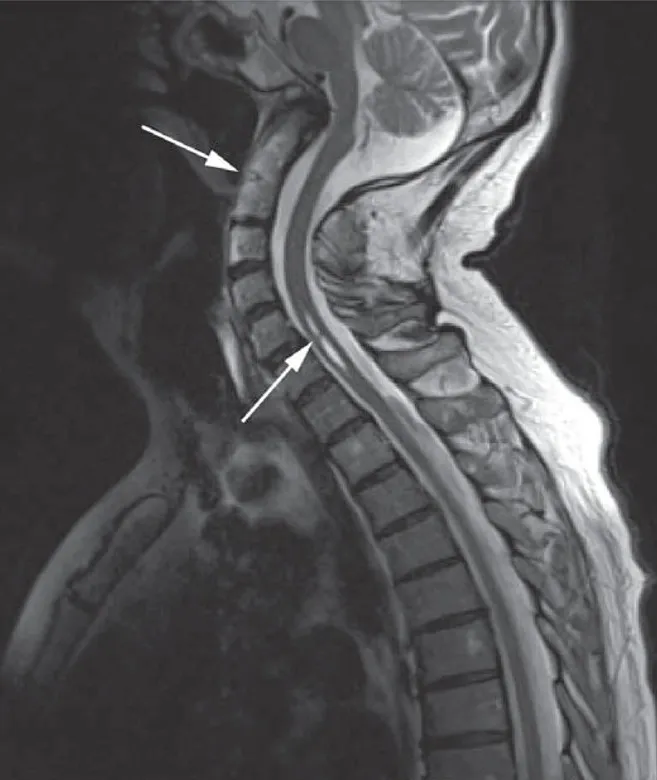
Magnetic resonance T2-weighted images. (A) Fusion of cervical vertebrae at the C2-C3 level, syringomyelia in the cervical spine (C6-C7 level).
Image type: radiology (mri)